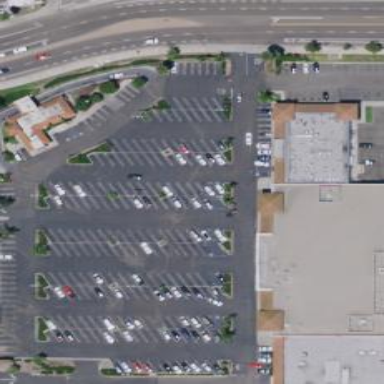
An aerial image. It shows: Retail area.